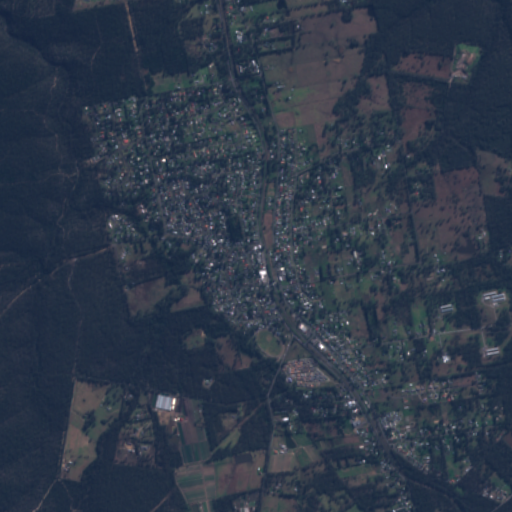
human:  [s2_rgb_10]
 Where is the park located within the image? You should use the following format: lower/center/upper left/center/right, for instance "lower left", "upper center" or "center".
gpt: The park is located in the lower center of the image.
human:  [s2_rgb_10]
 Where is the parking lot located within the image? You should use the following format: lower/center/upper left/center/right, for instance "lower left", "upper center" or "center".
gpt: The parking lot is located in the center of the image.
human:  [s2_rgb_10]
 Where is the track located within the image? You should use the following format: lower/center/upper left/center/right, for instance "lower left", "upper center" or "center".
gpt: The track is located in the lower center of the image.
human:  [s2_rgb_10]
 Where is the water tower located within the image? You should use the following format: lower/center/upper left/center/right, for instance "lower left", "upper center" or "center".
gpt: The water tower is located in the center of the image.
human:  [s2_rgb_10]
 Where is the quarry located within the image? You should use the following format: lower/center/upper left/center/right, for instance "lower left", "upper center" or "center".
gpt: There is no quarry in the image.